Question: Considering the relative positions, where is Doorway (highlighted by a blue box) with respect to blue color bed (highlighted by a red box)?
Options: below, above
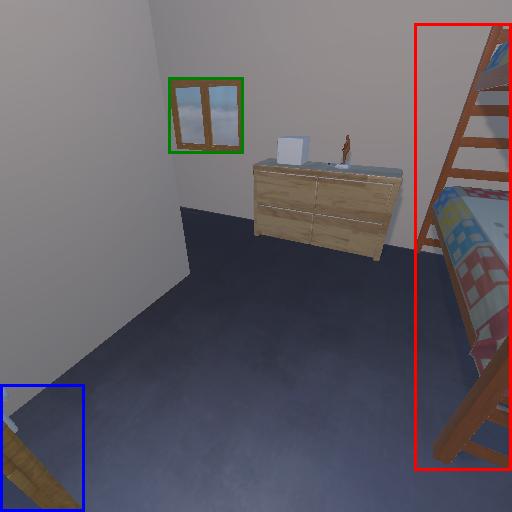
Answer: below